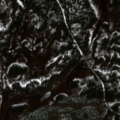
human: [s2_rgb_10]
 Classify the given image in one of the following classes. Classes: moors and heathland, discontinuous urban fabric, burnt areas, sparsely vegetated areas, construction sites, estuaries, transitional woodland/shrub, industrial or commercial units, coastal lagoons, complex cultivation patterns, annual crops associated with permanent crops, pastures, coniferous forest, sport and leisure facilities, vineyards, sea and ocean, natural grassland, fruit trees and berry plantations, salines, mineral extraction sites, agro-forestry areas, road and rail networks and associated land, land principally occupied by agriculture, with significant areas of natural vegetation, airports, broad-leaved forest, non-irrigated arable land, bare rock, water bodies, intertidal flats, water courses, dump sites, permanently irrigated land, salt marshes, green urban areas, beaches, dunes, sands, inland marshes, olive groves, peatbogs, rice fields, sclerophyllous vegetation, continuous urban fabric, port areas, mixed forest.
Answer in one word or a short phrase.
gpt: coniferous forest, transitional woodland/shrub, peatbogs